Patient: sex F, age 52
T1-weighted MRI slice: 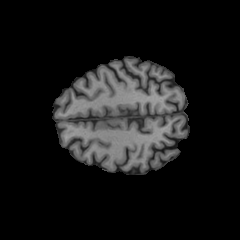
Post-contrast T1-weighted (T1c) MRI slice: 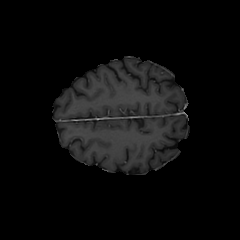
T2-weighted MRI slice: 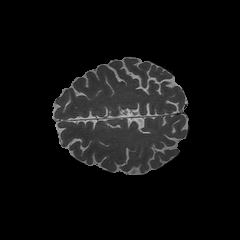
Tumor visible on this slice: no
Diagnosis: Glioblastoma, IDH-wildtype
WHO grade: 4